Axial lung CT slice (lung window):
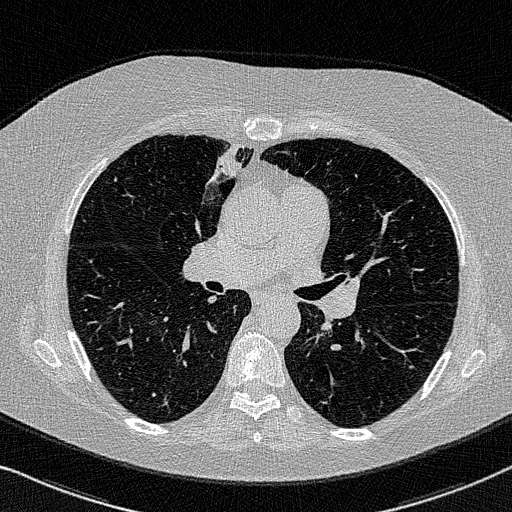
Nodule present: no